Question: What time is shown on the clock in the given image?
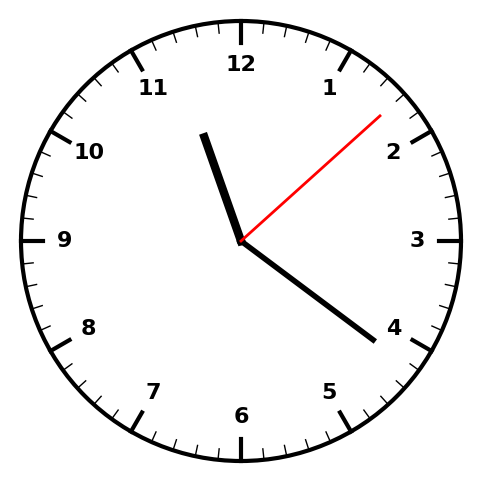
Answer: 11:21:08